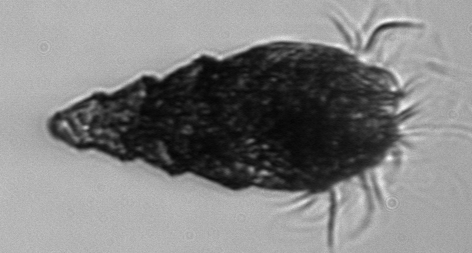
Label: Laboea_strobila